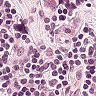
Metastatic tissue present: no